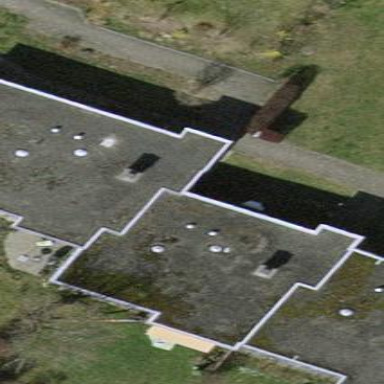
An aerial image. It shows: Flat-roofed building.